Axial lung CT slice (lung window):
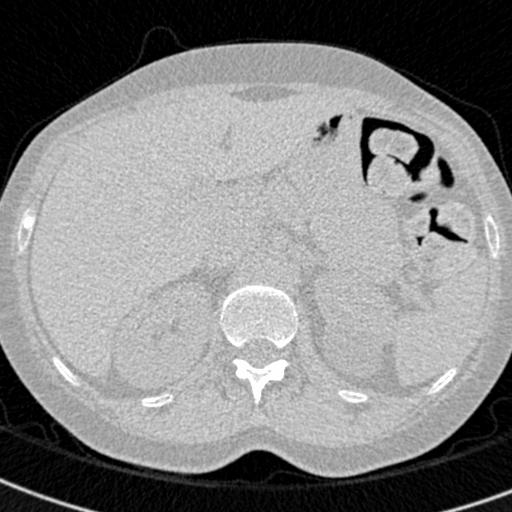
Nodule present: no